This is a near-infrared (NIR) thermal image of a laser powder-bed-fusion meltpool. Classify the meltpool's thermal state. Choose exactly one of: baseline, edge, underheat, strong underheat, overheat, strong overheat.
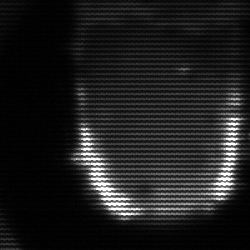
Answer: baseline